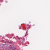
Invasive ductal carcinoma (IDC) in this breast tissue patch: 0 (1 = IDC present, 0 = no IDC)